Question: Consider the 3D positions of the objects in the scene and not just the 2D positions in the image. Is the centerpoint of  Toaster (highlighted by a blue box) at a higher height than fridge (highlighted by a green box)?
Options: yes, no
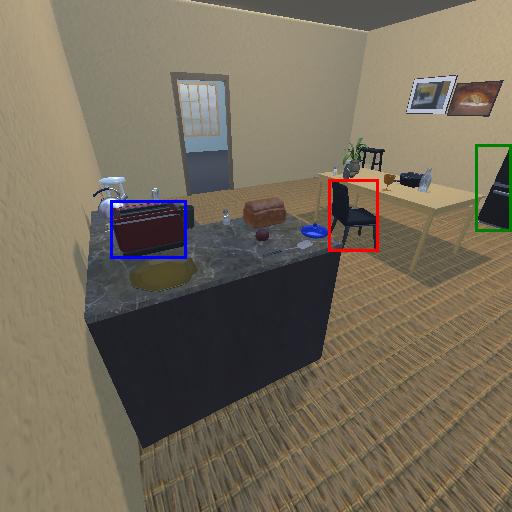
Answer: yes